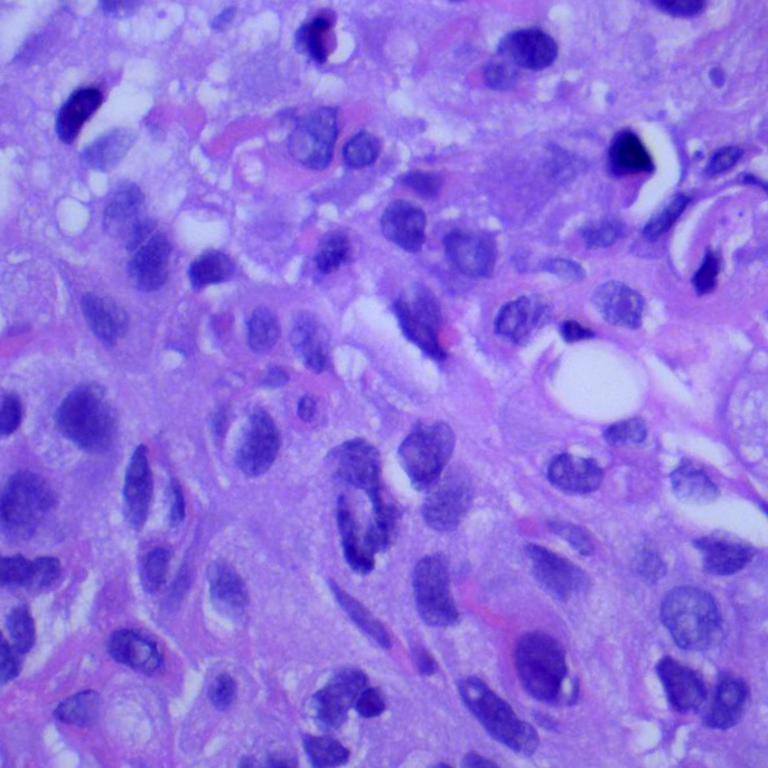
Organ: lung
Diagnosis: squamous carcinomas